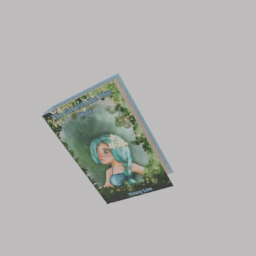
Label: tools